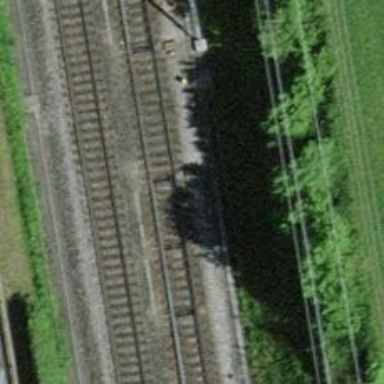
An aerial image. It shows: Railway switch.